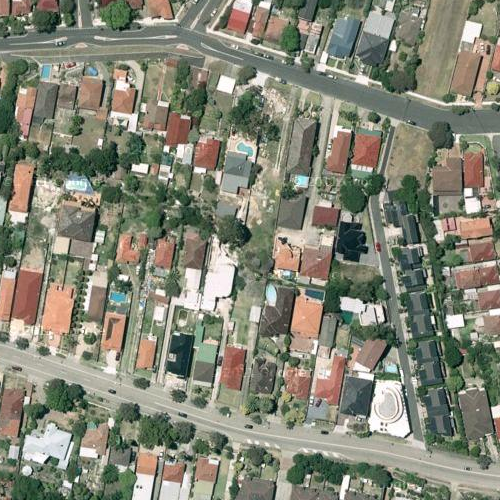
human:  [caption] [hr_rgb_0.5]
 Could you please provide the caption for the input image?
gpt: Lots of houses with different colors of roofs are densely arranged .

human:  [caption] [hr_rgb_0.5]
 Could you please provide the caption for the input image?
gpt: A residential area with houses densely arranged and passed by a railway .

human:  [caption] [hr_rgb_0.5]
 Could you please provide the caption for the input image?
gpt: Many houses are densely arranged in the residential area and a railway passed by .

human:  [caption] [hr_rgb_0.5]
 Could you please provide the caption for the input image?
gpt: This is a residential area with many houses arranged neatly and a railway beside .

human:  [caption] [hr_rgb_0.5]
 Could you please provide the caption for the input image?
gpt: A residential area with many houses passed by a railway .